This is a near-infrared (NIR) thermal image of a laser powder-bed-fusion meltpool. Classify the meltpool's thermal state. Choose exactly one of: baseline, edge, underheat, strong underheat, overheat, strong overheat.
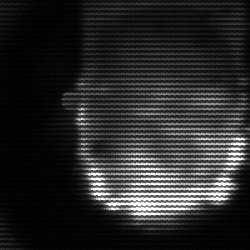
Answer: baseline